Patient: sex F, age 57
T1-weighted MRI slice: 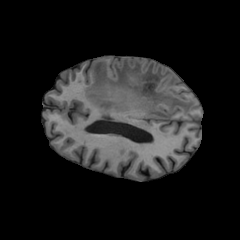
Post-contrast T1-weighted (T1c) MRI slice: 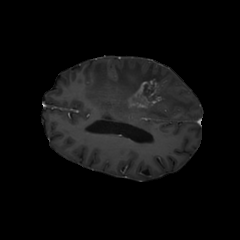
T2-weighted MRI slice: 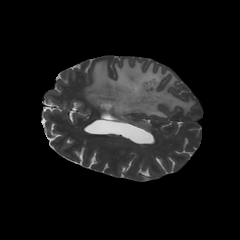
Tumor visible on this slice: yes
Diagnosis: Glioblastoma, IDH-wildtype
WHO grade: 4